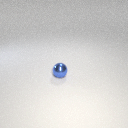
small blue metal sphere